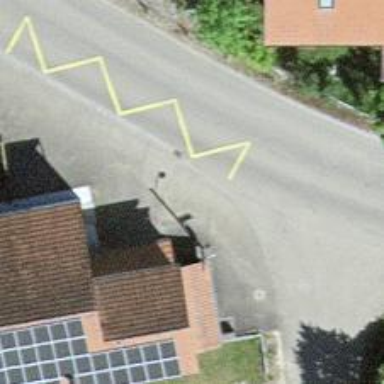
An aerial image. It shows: Bus stop with platform for public transport.